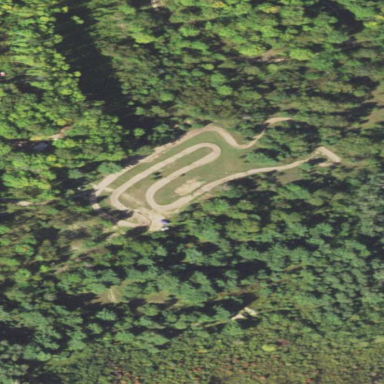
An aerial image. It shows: Unpaved raceway used for motocross.